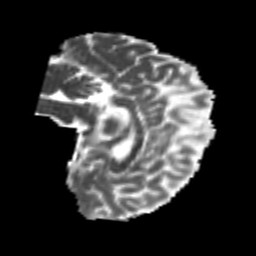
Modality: MD
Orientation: sagittal
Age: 24
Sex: female
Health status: healthy
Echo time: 0.074 s